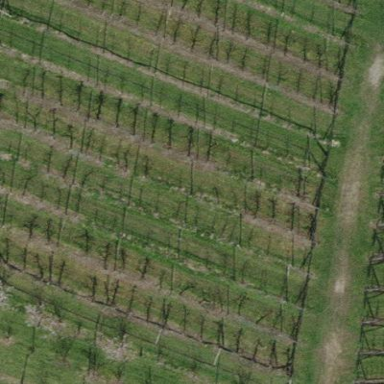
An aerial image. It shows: Orchard.